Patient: sex M, age 44
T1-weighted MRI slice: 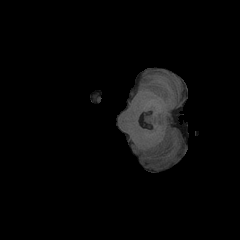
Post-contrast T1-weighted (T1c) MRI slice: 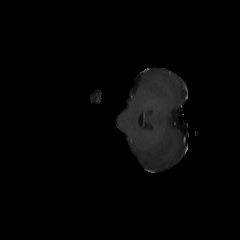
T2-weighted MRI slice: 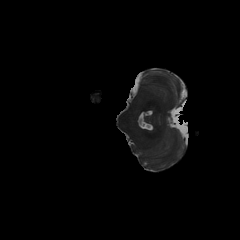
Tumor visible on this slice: no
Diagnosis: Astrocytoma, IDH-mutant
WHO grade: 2